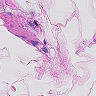
Metastatic tissue present: no